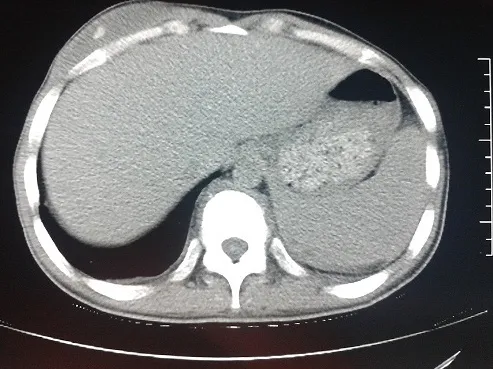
The right chest wall mass with abscess formation and calcified shadow.
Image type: radiology (ct)